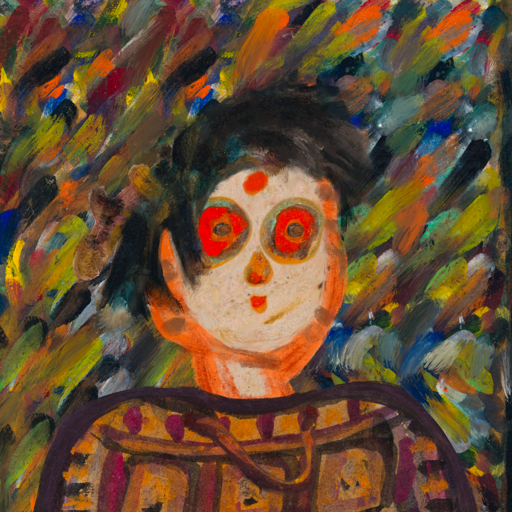
Background: An_Impression, Head And Neck Front: Rupkatha, Face Front: Sisters, Bust: Doll, Hair Front: Pipe, Head Accessory: Blank, Second Necklace: Comrade, Necklace: Blank, Baby: Blank